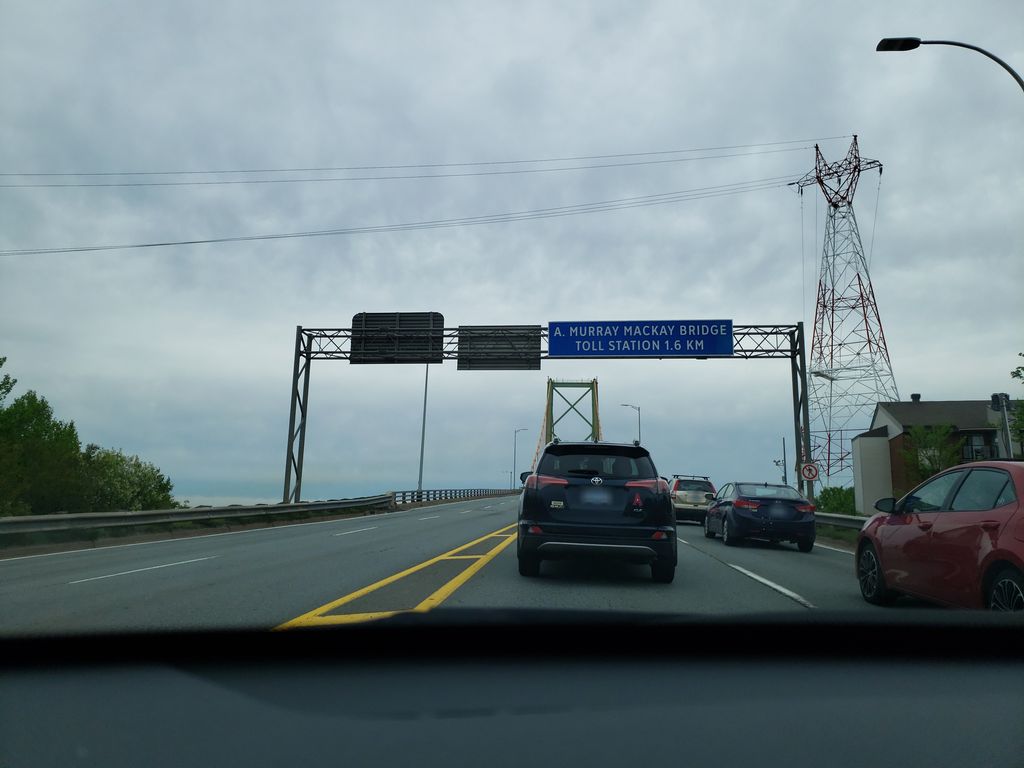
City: halifax